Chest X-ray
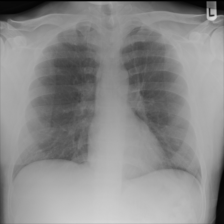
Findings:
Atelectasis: negative
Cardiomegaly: negative
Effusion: negative
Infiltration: negative
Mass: negative
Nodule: negative
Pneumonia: negative
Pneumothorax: negative
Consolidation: negative
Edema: negative
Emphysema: negative
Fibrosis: negative
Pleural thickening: negative
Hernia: negative